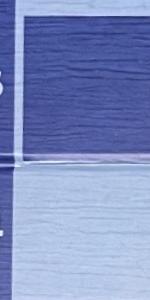
Label: Empty